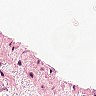
Metastatic tissue present: no